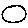
Label: circle